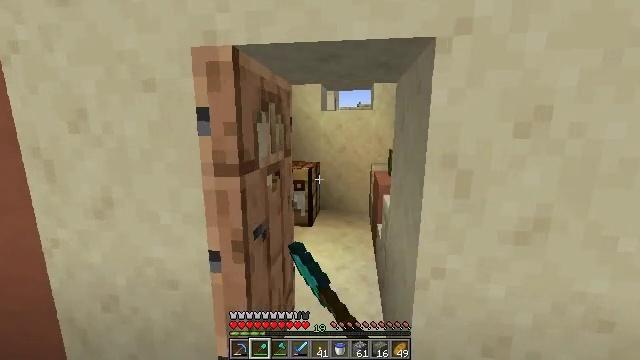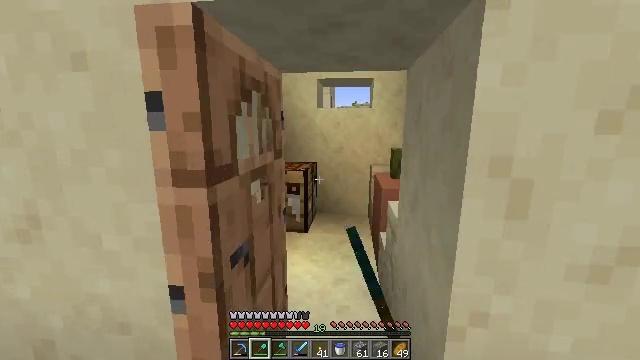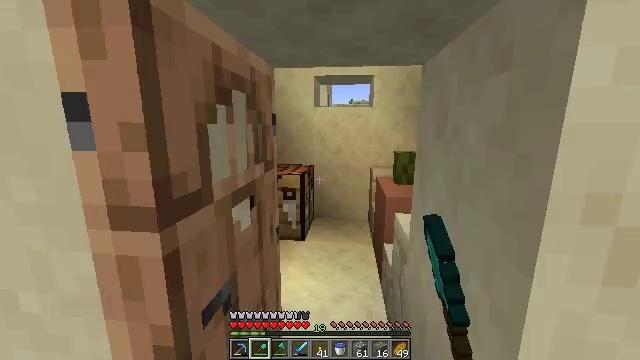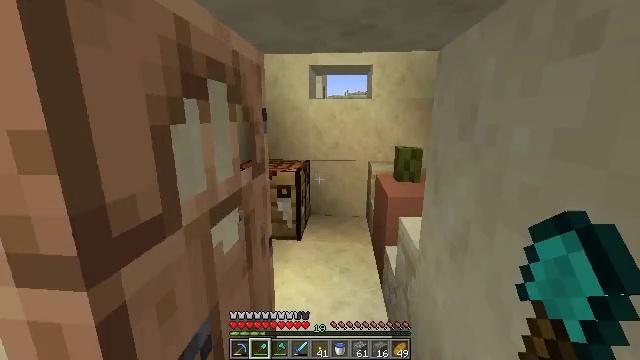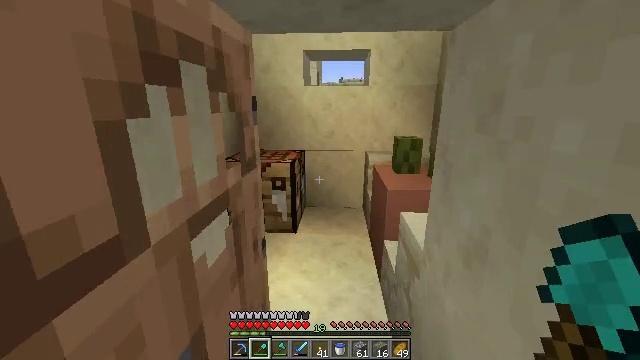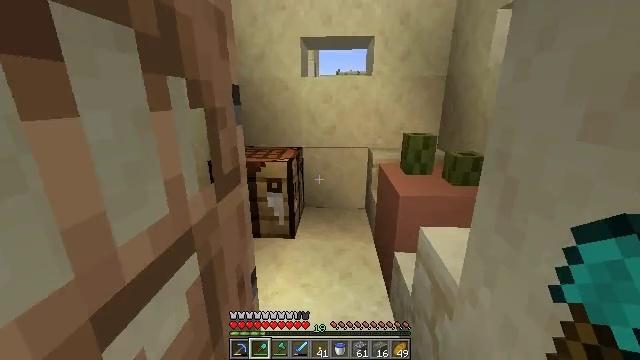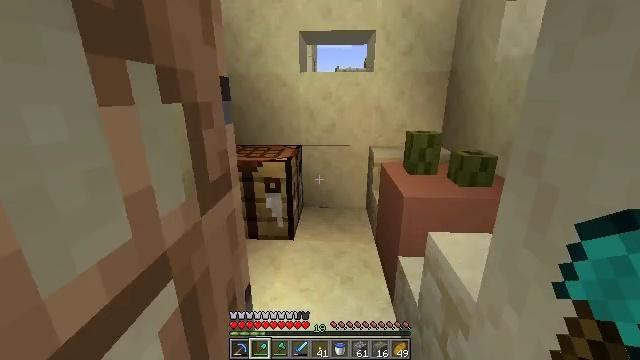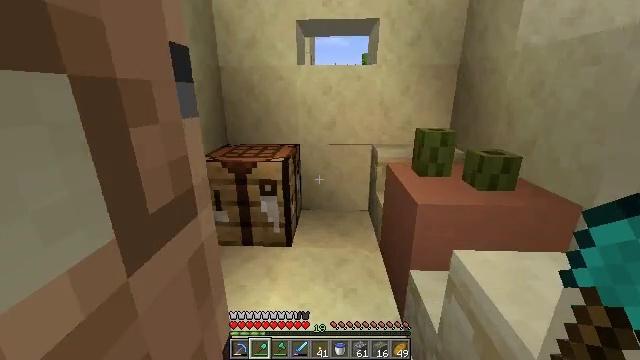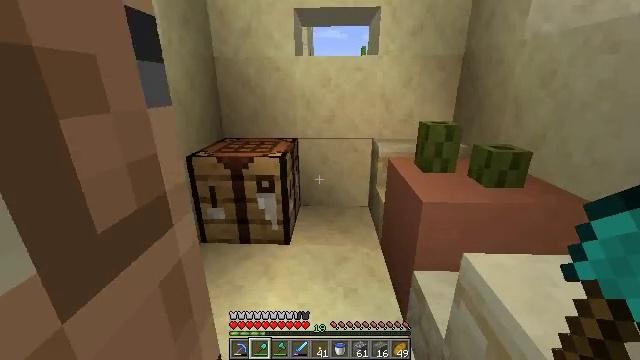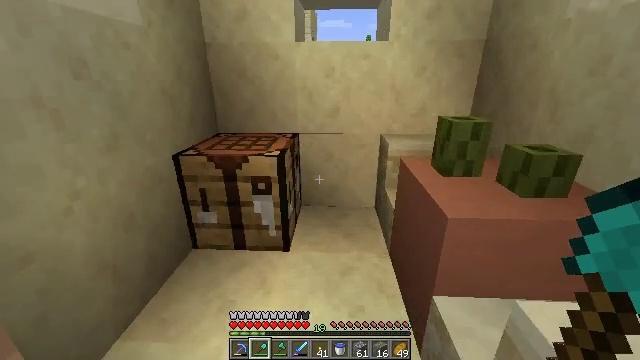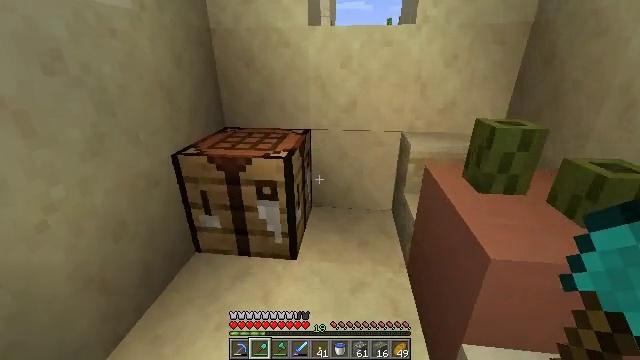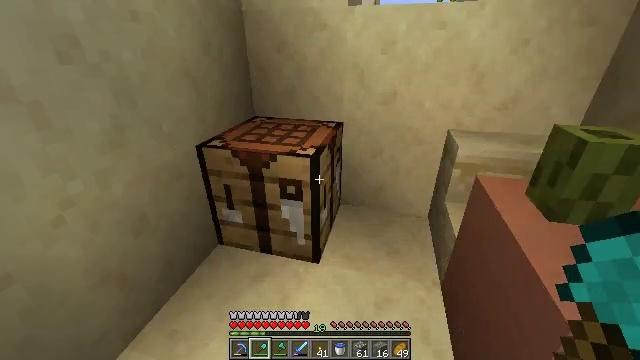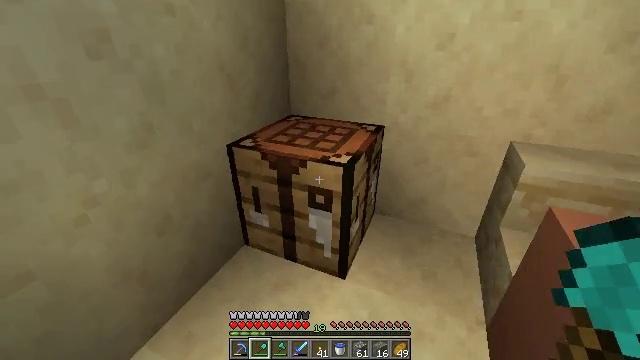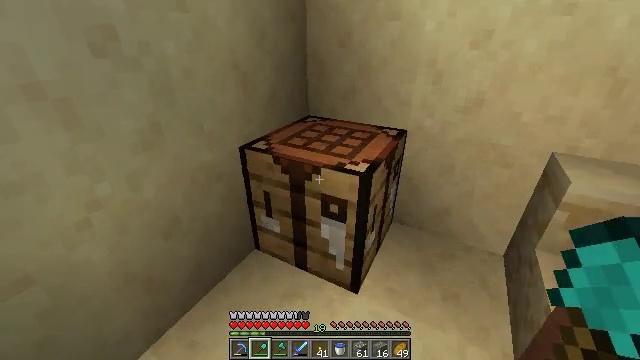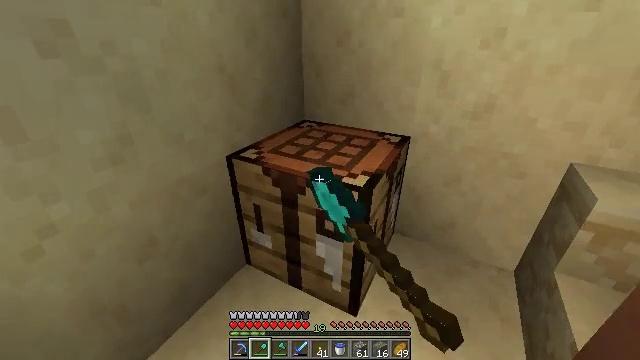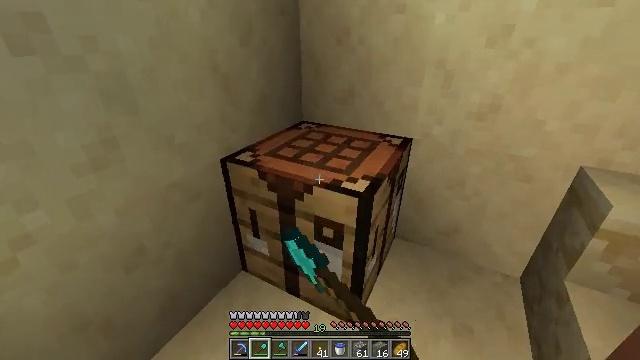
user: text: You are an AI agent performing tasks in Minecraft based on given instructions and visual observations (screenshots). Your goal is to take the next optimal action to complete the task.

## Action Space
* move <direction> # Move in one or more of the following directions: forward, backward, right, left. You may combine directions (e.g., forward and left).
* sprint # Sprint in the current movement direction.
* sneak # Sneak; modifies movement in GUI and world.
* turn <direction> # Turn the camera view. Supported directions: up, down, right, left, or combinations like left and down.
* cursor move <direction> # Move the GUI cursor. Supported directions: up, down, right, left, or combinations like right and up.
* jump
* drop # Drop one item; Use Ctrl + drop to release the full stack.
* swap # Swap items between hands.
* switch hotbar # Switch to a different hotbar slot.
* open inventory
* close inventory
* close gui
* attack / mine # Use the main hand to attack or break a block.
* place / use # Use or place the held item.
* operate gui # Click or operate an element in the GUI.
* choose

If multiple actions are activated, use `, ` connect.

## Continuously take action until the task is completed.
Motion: motion action
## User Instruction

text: Open the crafting table to make an ender eye.
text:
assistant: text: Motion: move forward
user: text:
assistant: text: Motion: move forward
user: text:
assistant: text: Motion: move forward, turn right and down
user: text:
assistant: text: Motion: move forward, turn right and down
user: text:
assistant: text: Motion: move forward, turn down
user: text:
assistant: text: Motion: move forward
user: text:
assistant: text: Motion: move forward
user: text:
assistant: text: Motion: move forward, turn down
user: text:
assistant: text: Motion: move forward, turn down
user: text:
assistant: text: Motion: move forward, turn left and down
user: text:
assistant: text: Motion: move forward, turn left and down
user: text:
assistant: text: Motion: move forward, turn left and down
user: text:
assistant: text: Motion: move forward, turn left, use / place
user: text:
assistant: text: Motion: use / place
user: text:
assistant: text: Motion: use / place
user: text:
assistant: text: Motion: use / place
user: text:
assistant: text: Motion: no_op
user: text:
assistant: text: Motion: open gui
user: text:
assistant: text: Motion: no_op
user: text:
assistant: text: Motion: no_op
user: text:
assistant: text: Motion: no_op
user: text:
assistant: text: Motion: no_op
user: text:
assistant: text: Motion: no_op
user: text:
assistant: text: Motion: no_op
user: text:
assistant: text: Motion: cursor move right
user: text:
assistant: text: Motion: cursor move right and up
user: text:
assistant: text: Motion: no_op
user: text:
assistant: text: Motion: no_op
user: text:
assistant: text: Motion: no_op
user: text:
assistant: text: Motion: cursor move right and down